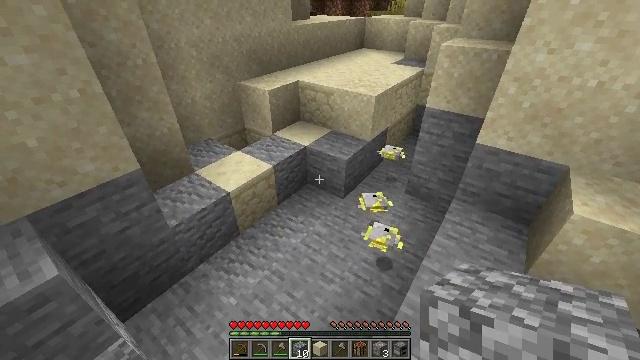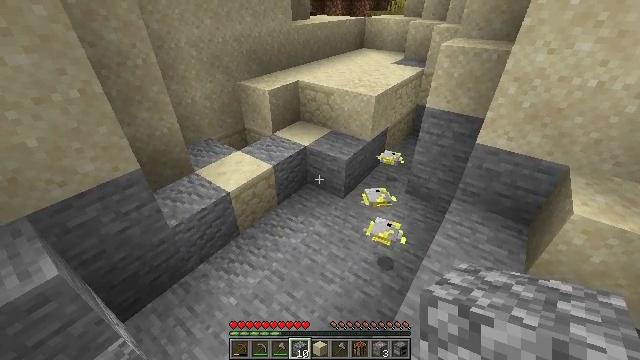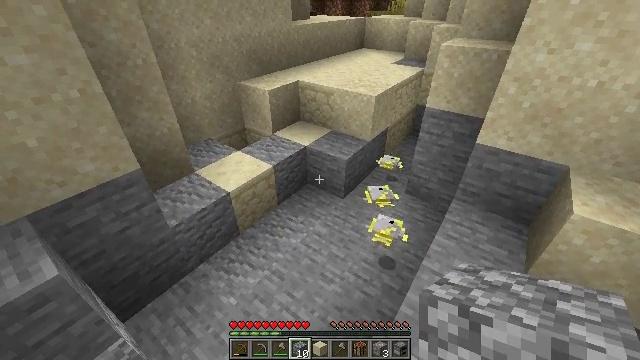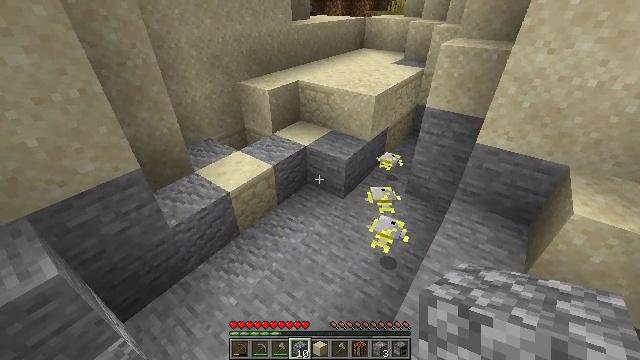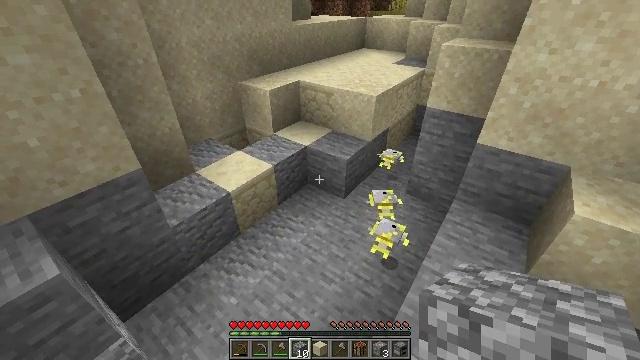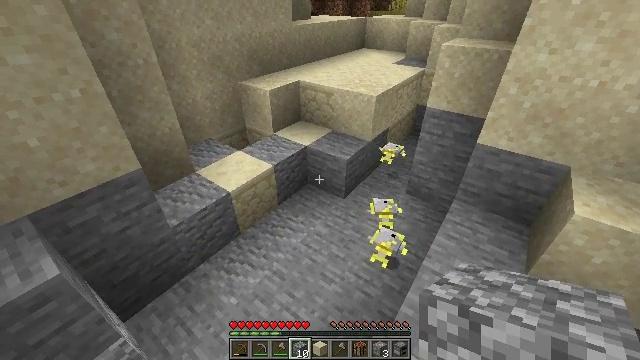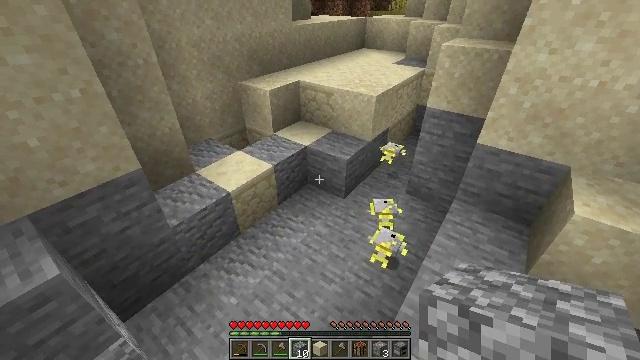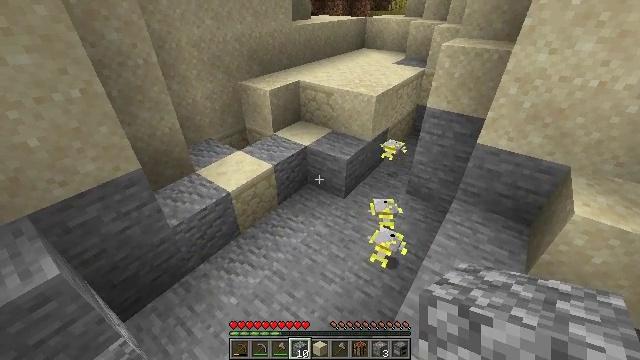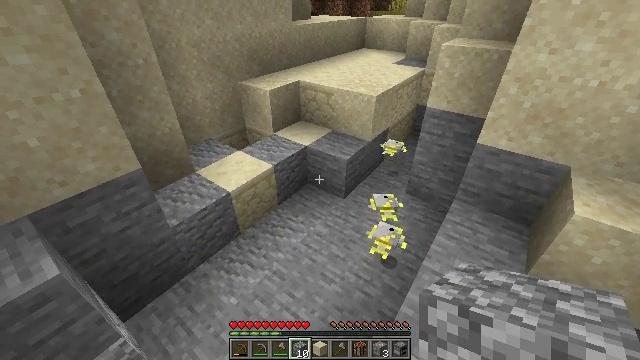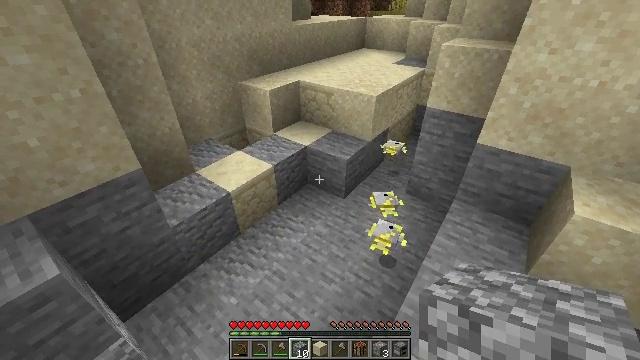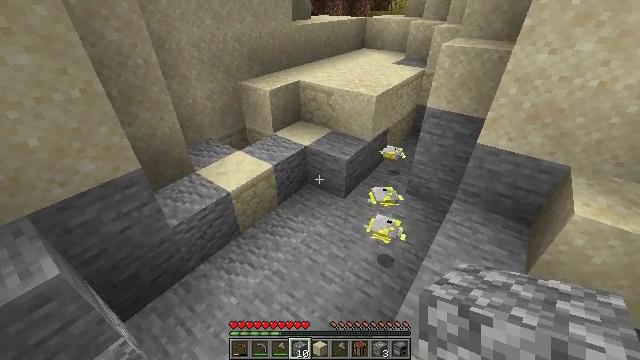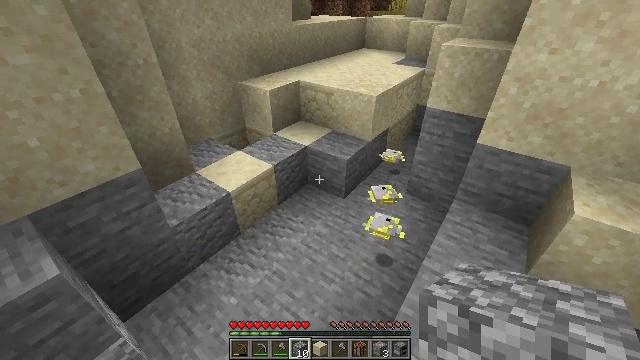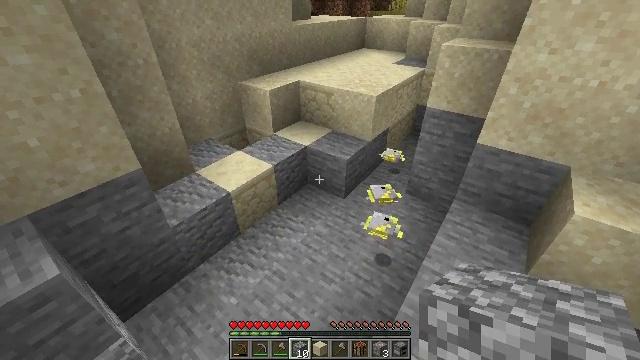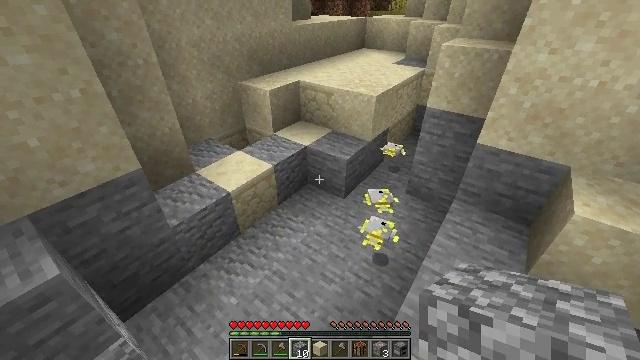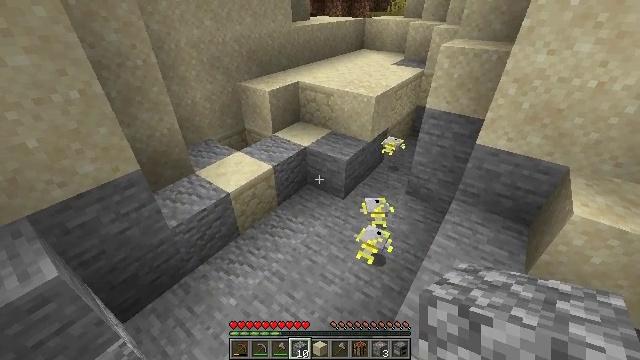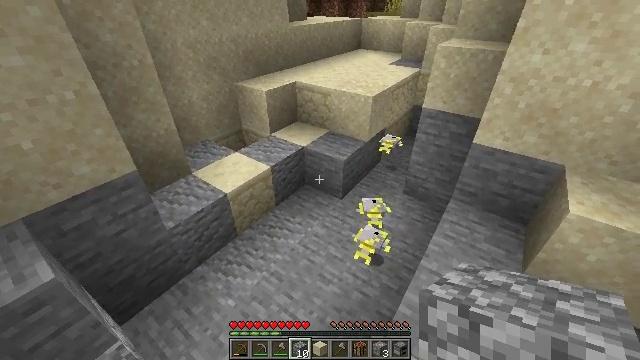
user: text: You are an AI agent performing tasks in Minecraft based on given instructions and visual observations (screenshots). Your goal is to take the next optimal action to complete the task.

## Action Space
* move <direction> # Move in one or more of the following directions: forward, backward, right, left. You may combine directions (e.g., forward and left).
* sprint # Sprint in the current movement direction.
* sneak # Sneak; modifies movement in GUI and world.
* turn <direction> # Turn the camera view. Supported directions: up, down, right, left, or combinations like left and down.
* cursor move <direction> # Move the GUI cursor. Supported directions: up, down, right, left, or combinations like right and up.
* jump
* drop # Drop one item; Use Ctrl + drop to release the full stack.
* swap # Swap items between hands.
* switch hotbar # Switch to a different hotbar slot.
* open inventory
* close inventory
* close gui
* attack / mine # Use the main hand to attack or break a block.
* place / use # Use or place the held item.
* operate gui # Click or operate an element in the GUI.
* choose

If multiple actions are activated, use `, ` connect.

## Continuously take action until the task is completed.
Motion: motion action
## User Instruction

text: Kill mobs in the water.
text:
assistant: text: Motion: no_op
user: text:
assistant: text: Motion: no_op
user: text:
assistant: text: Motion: no_op
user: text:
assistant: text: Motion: no_op
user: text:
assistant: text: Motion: no_op
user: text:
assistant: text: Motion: no_op
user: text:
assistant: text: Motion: no_op
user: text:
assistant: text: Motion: no_op
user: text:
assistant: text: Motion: no_op
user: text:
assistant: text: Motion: no_op
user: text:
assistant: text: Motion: no_op
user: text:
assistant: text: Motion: no_op
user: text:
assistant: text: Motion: no_op
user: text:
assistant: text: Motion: no_op
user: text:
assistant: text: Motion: no_op
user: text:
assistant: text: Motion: move forward
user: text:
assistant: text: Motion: move forward
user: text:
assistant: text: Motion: move forward
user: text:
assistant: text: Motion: move forward
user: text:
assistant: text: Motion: move forward
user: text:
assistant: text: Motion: move forward
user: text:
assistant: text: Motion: move forward
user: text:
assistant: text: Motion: no_op
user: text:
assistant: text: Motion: no_op
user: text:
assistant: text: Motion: no_op
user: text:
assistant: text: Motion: no_op
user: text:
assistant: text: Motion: no_op
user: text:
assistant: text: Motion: turn right
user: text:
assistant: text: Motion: turn right
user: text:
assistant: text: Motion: turn right